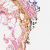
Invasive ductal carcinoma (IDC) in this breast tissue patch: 0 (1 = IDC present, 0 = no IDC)